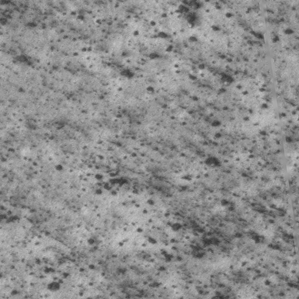
Label: frost